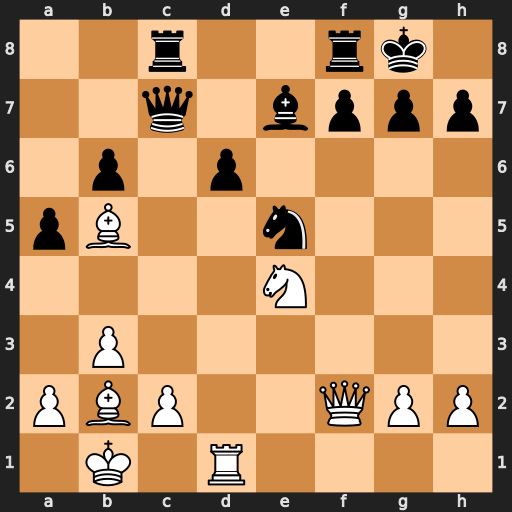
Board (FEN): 2r2rk1/2q1bppp/1p1p4/pB2n3/4N3/1P6/PBP2QPP/1K1R4
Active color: w
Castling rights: -
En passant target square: -
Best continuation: Bxe5 dxe5 Rd7 Bh4 g3 Qb8 gxh4